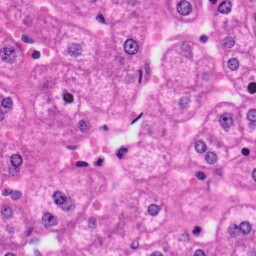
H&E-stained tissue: Liver